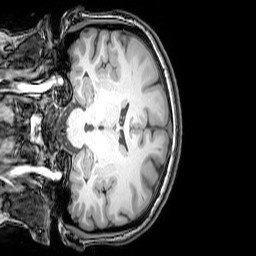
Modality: T1w
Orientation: coronal
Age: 23
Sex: female
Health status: healthy
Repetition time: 0.081 s
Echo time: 0.037 s